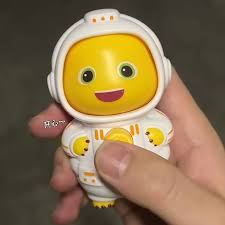
Label: nailong